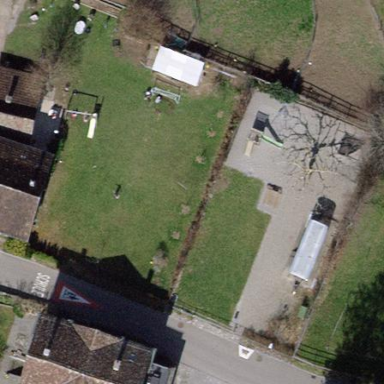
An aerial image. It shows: Playground area for leisure activities on the land.